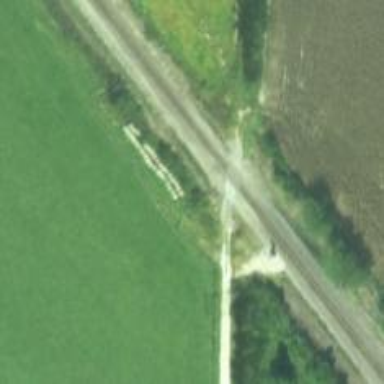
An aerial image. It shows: Railway level crossing.